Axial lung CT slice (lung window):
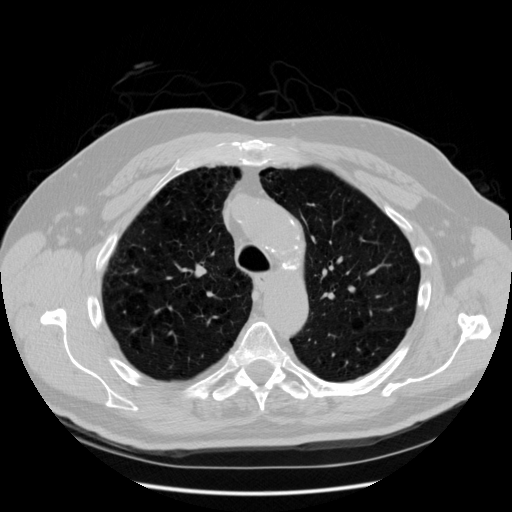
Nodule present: no